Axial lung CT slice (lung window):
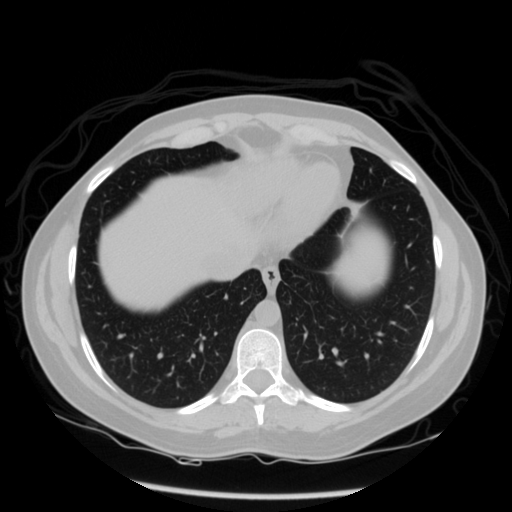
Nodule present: no